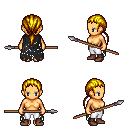
a pixel art fantasy rpg character, female body template, human, tanned skin, black tattered cape, white pants, blonde ponytail hairstyle, brown shoes, spear, four views (front, back, left, right), 2x2 character sprite sheet, small pixel art, hard edges, no anti-aliasing